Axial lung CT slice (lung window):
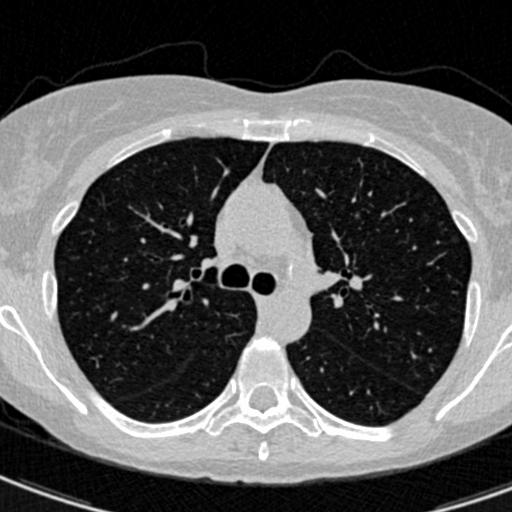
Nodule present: no